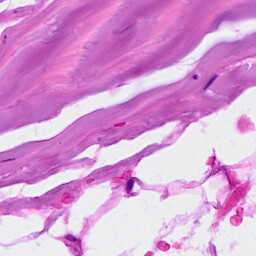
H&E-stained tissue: Breast